Aerial crown-view tile of a tropical tree (Barro Colorado Island, Panama), acquired 20240813:
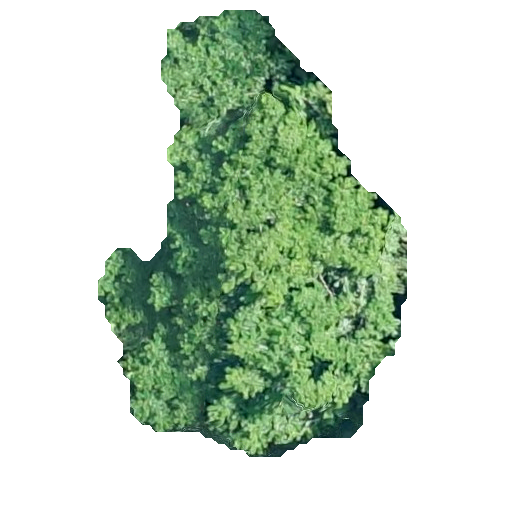
Species: Zanthoxylum ekmanii
GBIF accepted scientific name: Zanthoxylum ekmanii
Crown area: 135.783 m²